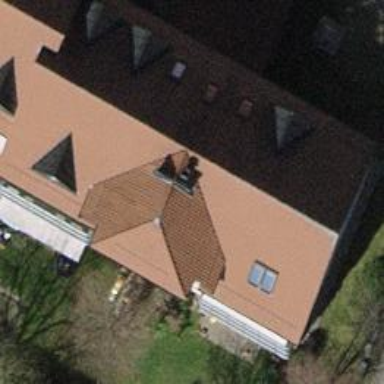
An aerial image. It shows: Gabled roof on building that houses apartments.